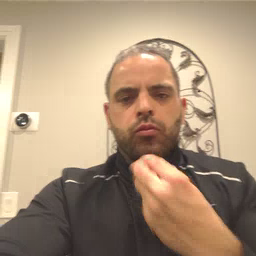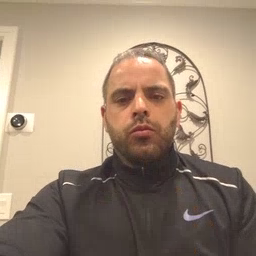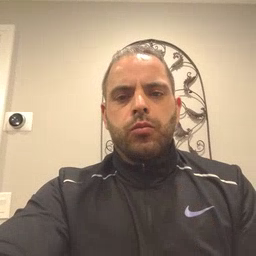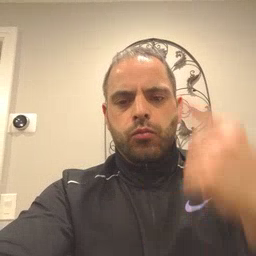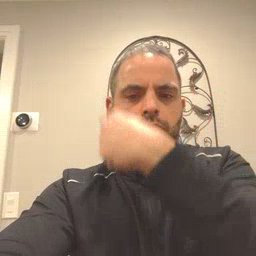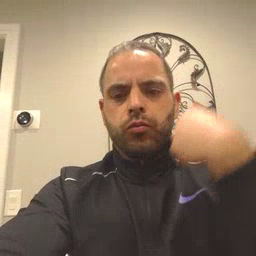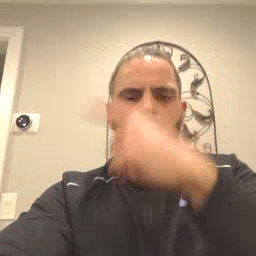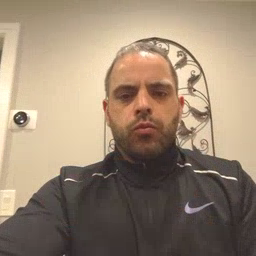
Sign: face